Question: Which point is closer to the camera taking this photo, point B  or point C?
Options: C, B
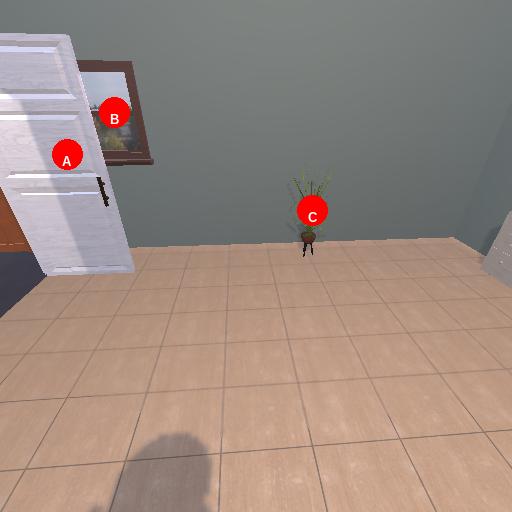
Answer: C